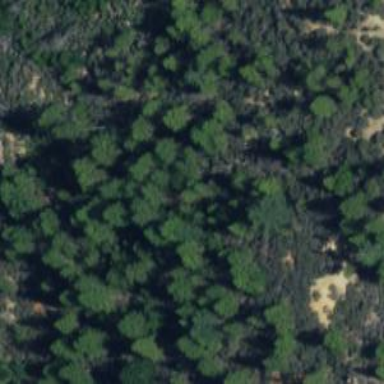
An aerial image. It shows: Forest with mixture of leaf types and cycles.